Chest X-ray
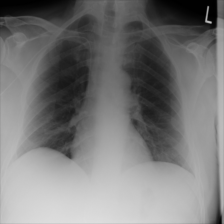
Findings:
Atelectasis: negative
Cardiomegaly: negative
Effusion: negative
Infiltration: negative
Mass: negative
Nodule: negative
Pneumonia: negative
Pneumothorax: negative
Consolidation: negative
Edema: negative
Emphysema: negative
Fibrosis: negative
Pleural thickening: negative
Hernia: negative